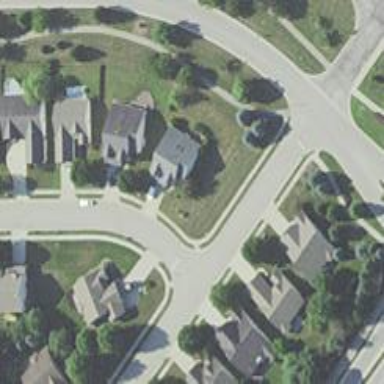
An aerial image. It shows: Residential road with asphalt surface and separate sidewalk.